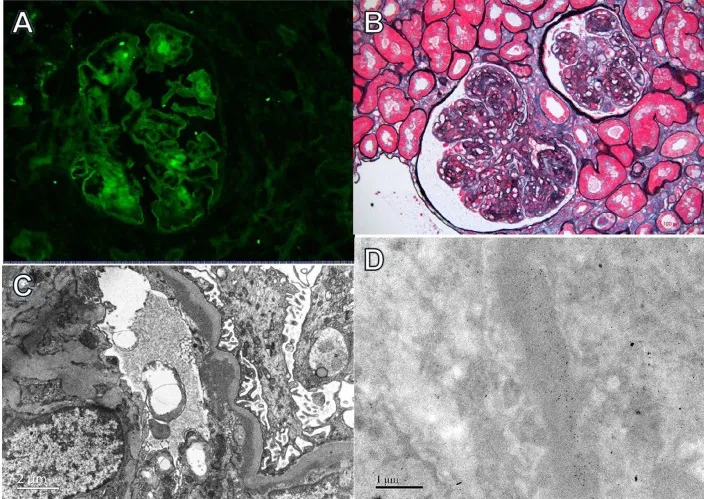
Clinical course of Case 1. After treatment with lenalidomide, the renal impairment and proteinuria caused by LCDD was improved. BCD: bortezomib (2 mg, once weekly), cyclophosphamide (200 mg, once weekly), and dexamethasone (20 mg, once weekly); Rd: lenalidomide (25 mg daily, on Days 1 through 21 of each 28-day cycle) and dexamethasone (20 mg once weekly).
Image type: pathology (masson_trichrome)